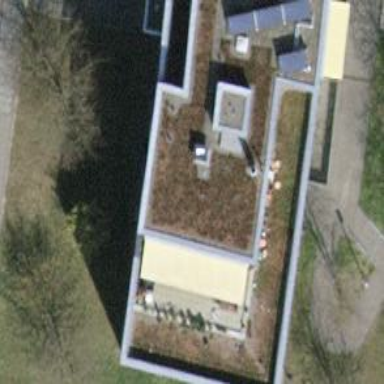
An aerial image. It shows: Apartment building with flat roof.